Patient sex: M
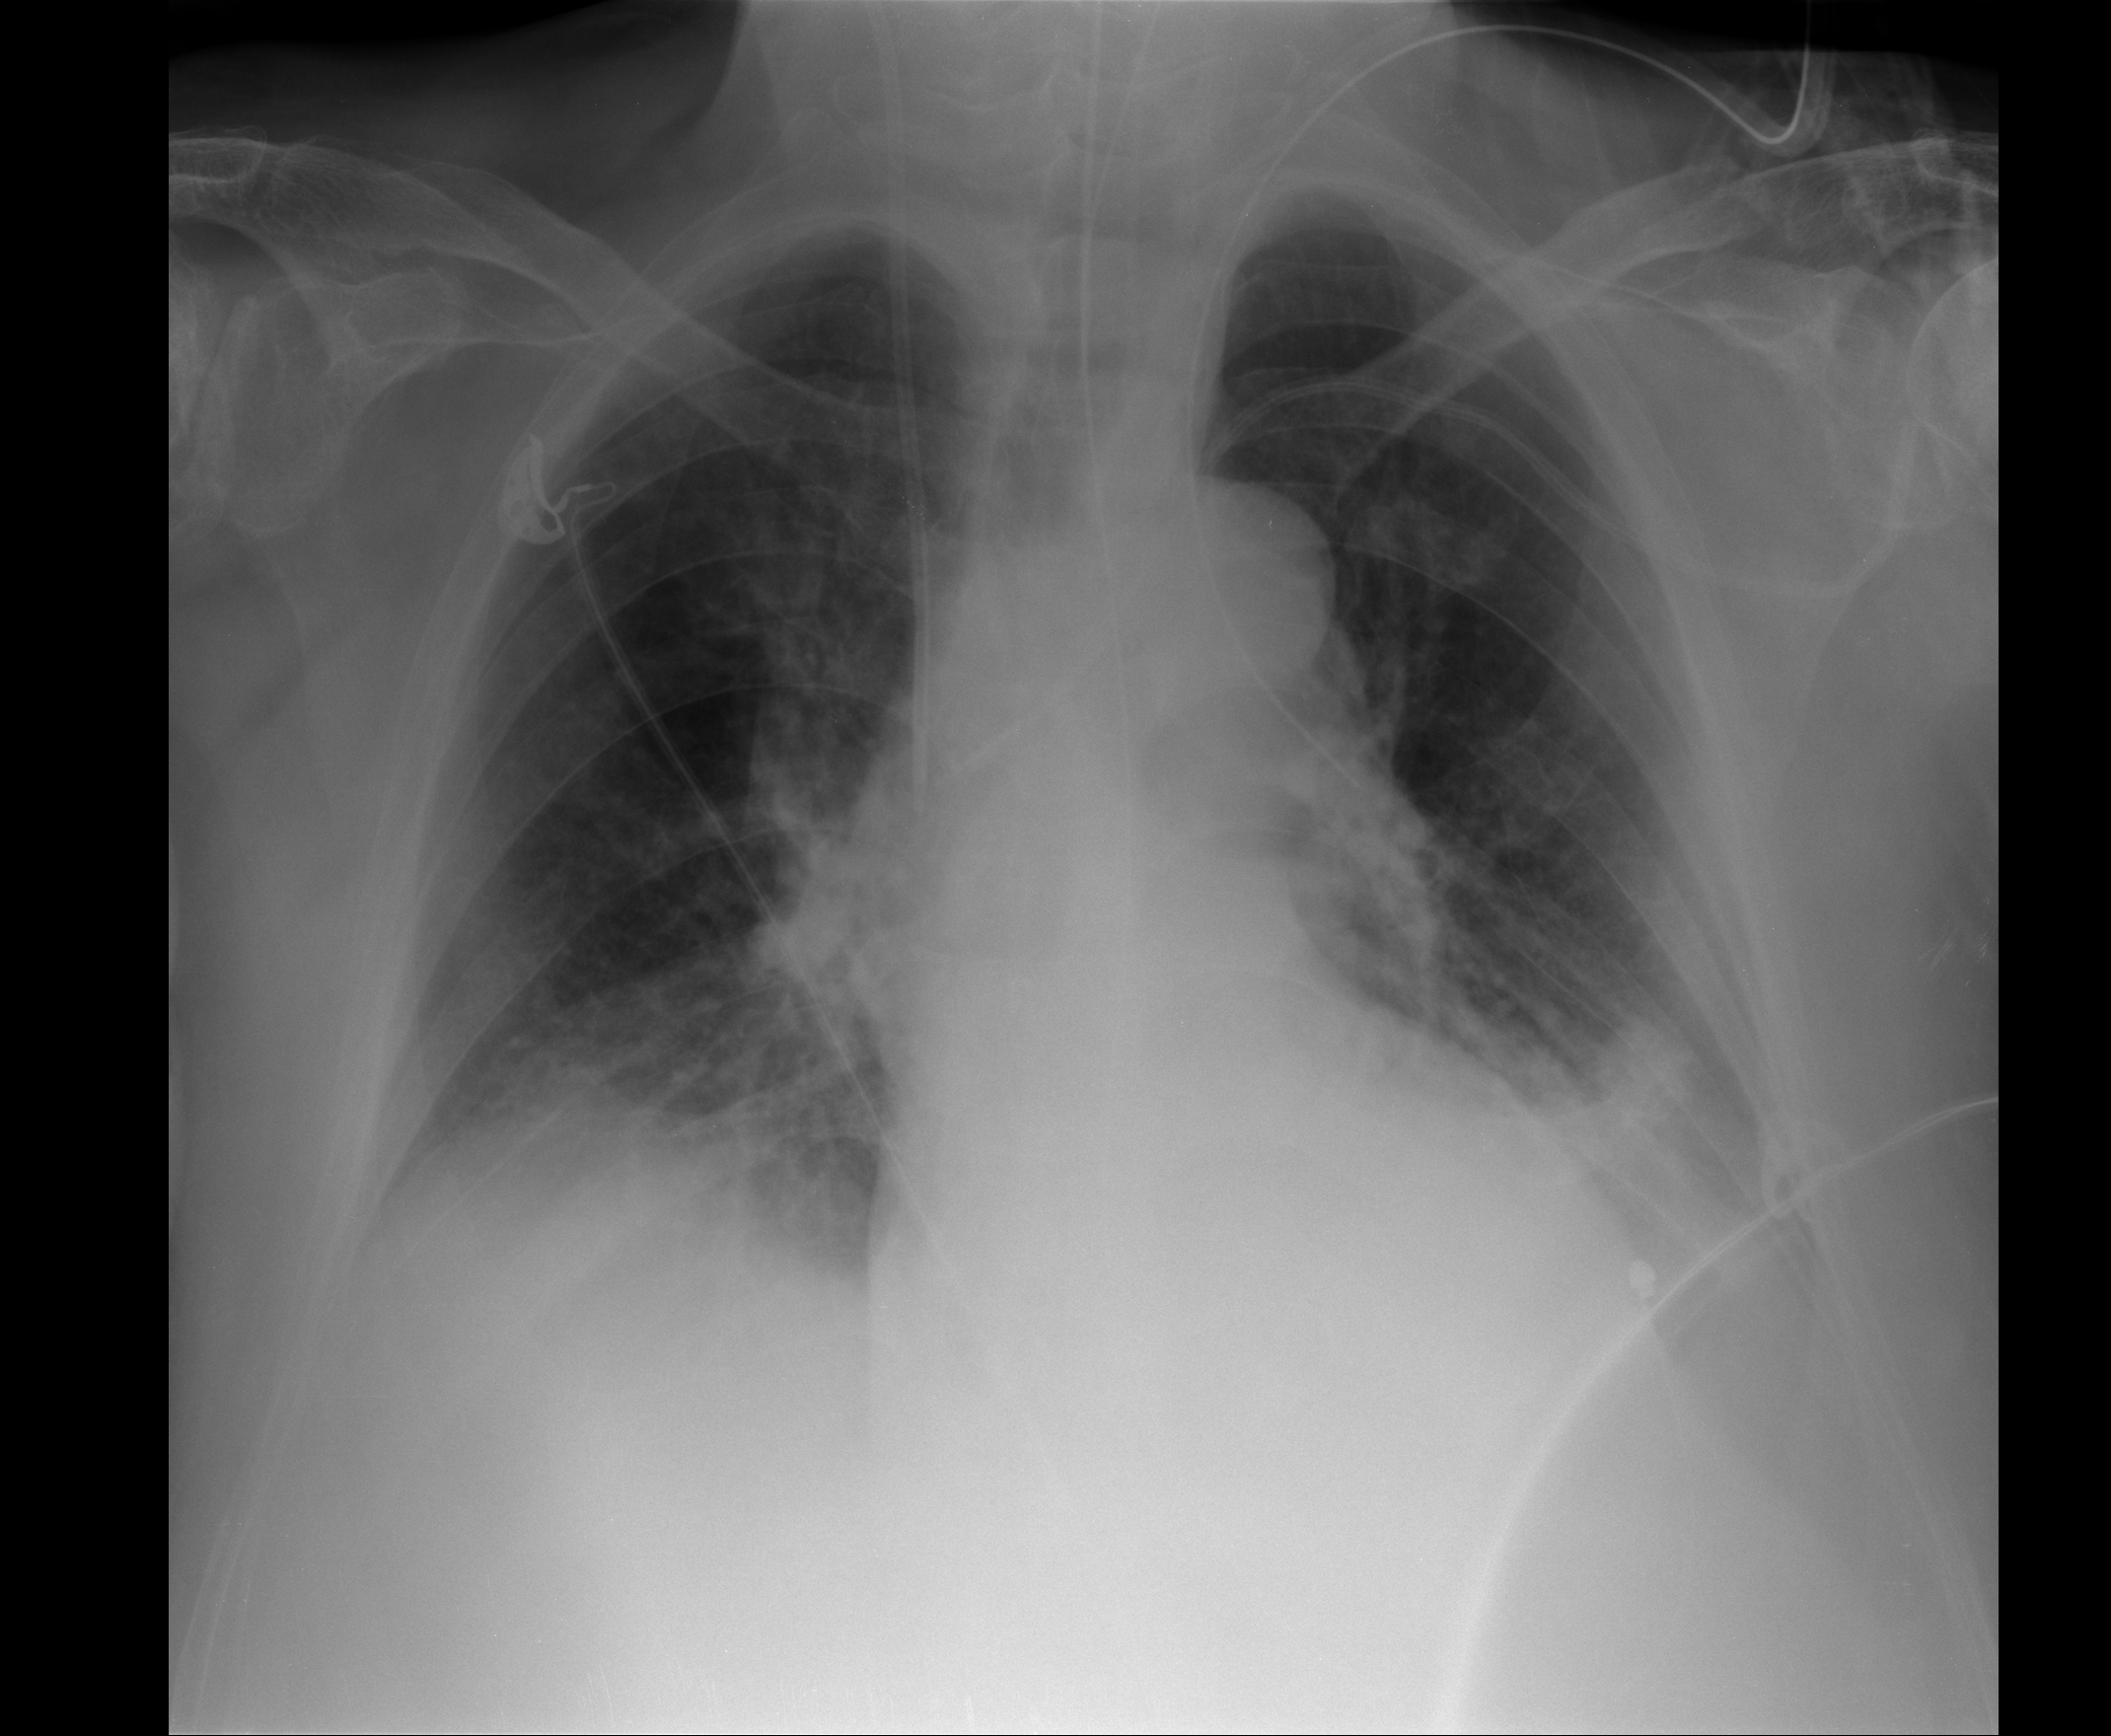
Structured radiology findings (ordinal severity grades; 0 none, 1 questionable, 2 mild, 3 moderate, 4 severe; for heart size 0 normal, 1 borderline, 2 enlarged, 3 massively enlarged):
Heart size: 2
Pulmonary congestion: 2
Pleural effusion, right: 2
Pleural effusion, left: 2
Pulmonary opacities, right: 1
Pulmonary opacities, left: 1
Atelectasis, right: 2
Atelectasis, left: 2